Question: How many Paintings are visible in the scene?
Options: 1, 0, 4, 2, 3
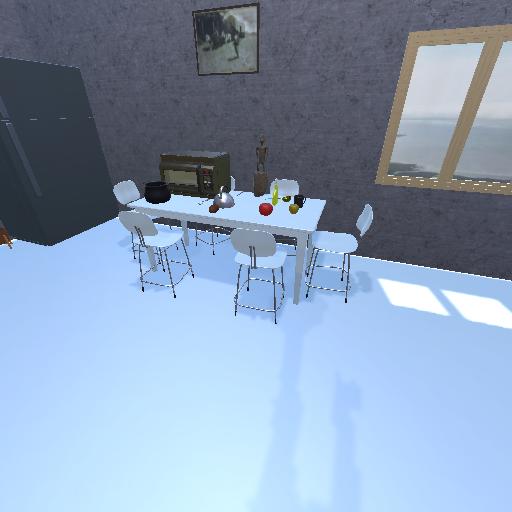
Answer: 1